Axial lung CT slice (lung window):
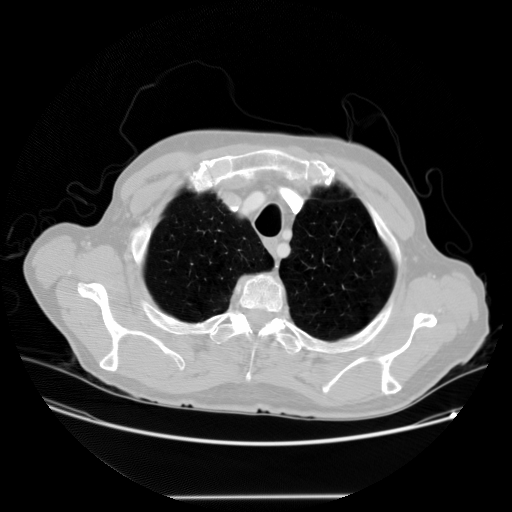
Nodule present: no